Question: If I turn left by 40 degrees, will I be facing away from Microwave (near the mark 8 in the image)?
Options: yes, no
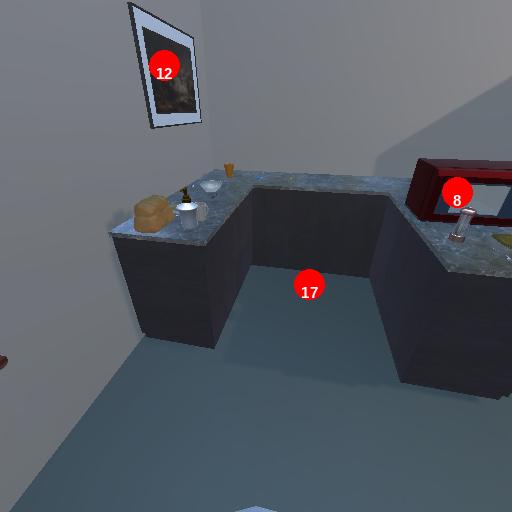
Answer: yes